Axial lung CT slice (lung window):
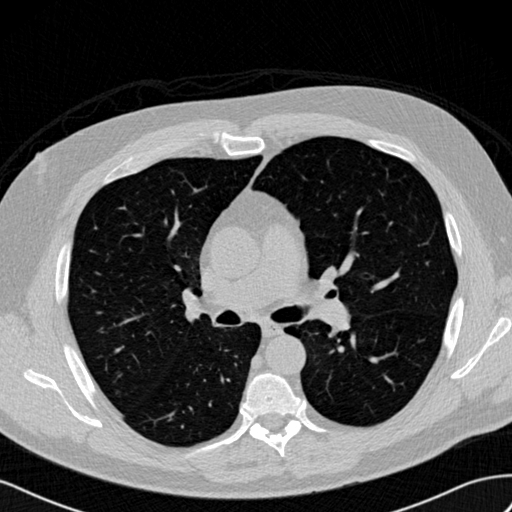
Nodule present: no